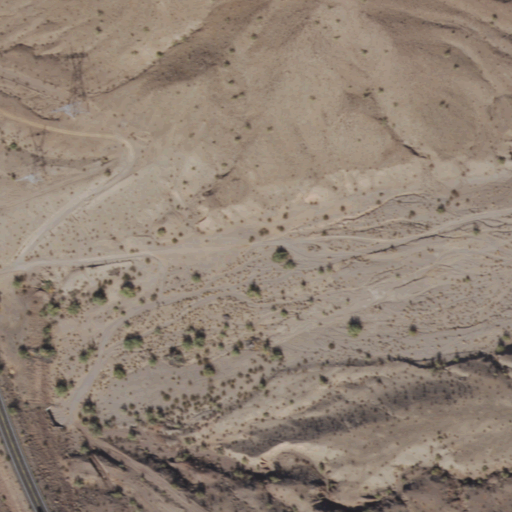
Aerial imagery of mountain in Arizona named Aubrey Hills containing shrub, medium intensity development, barren land, and low intensity development